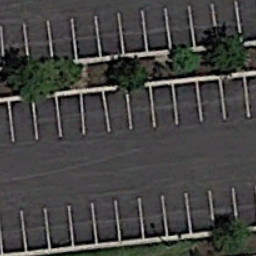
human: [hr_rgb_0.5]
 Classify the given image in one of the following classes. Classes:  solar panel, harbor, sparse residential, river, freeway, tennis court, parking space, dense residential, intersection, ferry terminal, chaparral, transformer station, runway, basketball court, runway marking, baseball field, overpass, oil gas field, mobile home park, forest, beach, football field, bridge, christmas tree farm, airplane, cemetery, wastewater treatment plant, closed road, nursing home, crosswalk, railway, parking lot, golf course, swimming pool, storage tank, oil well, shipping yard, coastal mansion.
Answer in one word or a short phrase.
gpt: parking space